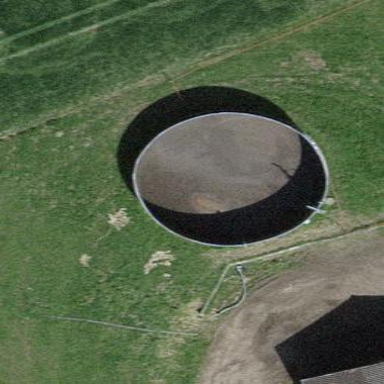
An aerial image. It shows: Storage tank with man-made structure.